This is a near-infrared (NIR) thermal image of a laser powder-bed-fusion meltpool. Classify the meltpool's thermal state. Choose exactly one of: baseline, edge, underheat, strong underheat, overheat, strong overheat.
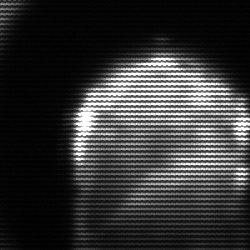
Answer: edge